Interaction volume radius: 5 \u00c5
Interaction volume height: 25 \u00c5
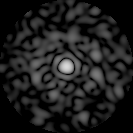
Disorder parameter: 0.8284